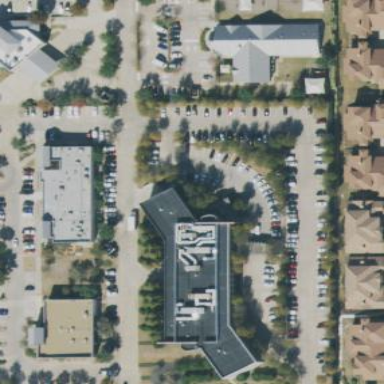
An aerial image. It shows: Hospital providing healthcare services.